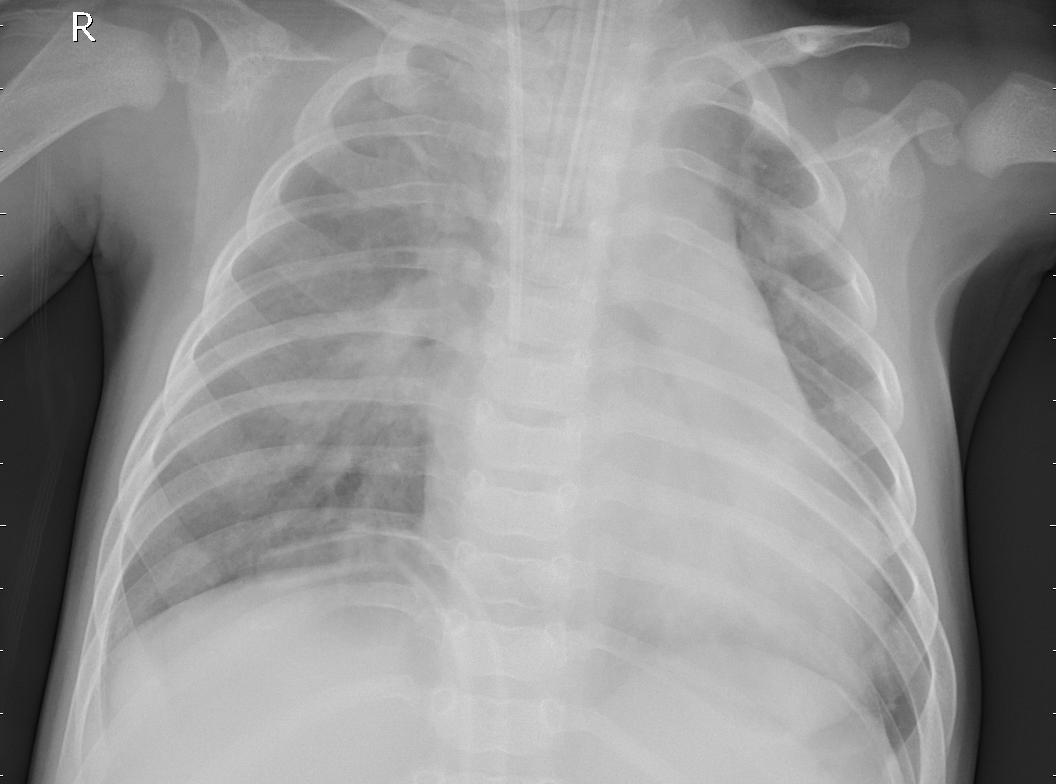
Diagnosis: PNEUMONIA